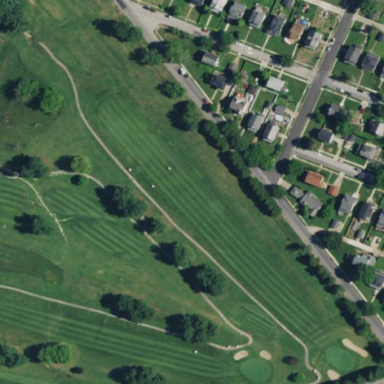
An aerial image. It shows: Grassy area designated as golf fairway.